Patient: sex F, age 55
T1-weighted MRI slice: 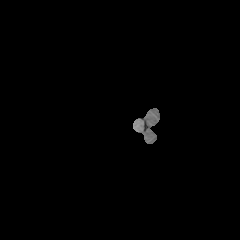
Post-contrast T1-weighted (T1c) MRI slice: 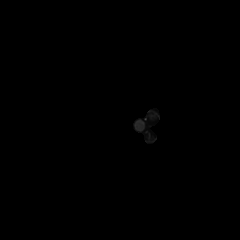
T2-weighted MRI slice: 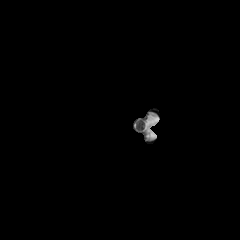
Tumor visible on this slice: no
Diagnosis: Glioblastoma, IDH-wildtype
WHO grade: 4